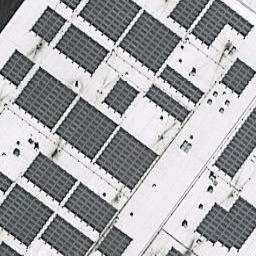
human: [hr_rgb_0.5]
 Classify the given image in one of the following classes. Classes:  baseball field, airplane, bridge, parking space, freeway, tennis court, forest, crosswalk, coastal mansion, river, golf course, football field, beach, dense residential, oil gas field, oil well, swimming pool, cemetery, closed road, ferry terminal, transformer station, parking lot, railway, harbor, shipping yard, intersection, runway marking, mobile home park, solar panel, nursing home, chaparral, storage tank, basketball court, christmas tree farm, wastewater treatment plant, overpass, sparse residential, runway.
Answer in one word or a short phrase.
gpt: solar panel